Question: I implemented the situation described in the image below:

I have to update the when I update the , how's the best way to do this? I could update the only in its by do a new Volley Request, maybe I could do this by re-set the adapter in the , Could I use a reference to the in the ?
The is updated by a on the performed after a Volley request by the itself. I can't use the method of because it's not called due to this fragment it's showed at the same time of the .
Thanks.
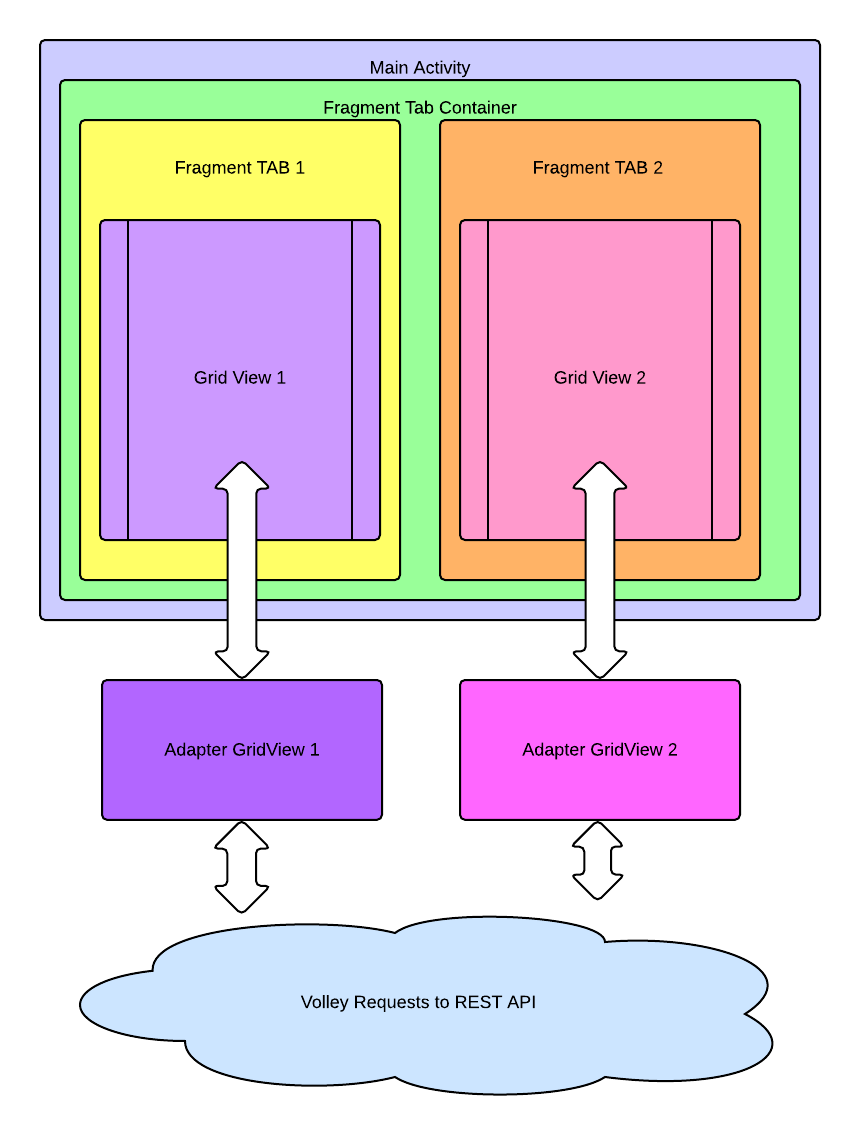
Answer: A listener is just an interface in JAVA. So you can not create an object of an interface ("new" operator)
1) Create an interface
'''
public Interface OnUpdateGridView2Listener{
public void onUpdate() //Add the kind of data you want in the parameters
}
'''
2) Create a member of the interface in the adapter of gridView1 and call its method
'''
public GidViewAdapter1 extends Adapter{
private OnUpdateGridView2Listener myListener;
//Your code
@Override
public void notifyDataSetChanged(){
//Your code
myListener.onUpdate();
}
public void setOnUpdateGridView2Listener(OnUpdateGridView2Listener list){
this.myListener = list;
}
}
'''
3) Implement the interface in your fragment and notify the adapter
'''
public FragmentGridView2 extends Fragment implements OnUpdateGridView2Listener{
@Override
public void onUpdate(){
//Your code
gridView2Adapter.notifyDataSetChanged();
}
}
'''
4) In your activity, set the listener when you create your fragmentGridView1
'''
public YourActivity{
//Your code
FragmentGridView1 fragment = new FragmentGridView1();
fragment.setOnUpdateGridView2Listener(getApplication());
}
'''